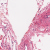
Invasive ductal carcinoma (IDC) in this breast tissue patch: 0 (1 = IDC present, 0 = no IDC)